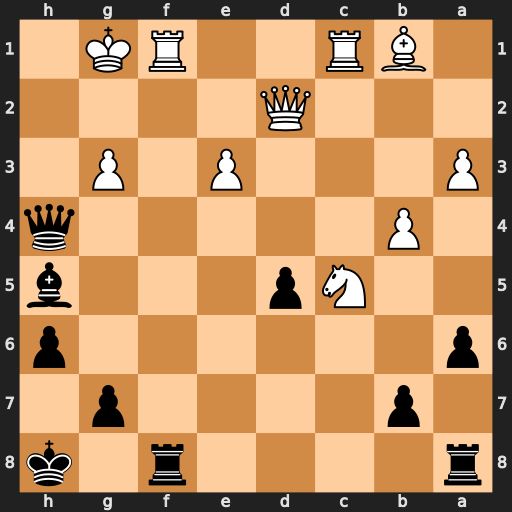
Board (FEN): r4r1k/1p4p1/p6p/2Np3b/1P5q/P3P1P1/3Q4/1BR2RK1
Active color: b
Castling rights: -
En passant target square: -
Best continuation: Qxg3+ Qg2 Qxe3+ Kh2 Rf4 Rxf4 Qxf4+